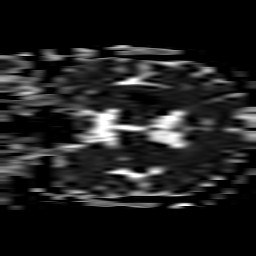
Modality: ADC
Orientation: coronal
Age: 58
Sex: female
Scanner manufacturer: philips
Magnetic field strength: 3 T
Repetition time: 3.786 s
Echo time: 0.06104 s